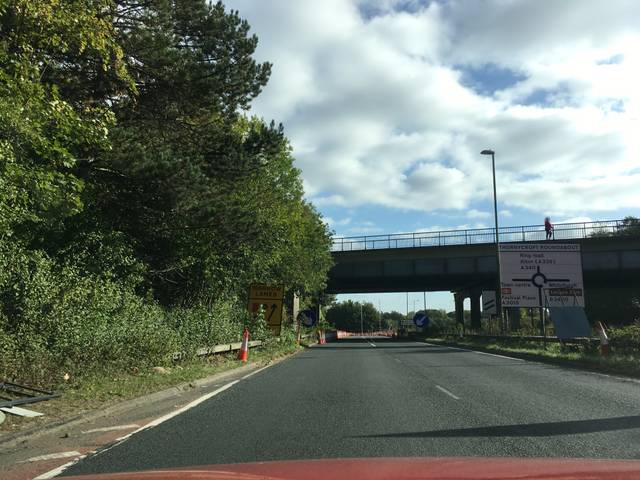
Region: United Kingdom
Coordinates: 51.268, -1.109